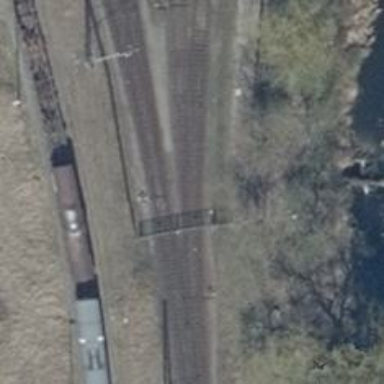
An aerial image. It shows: Railway spur service.